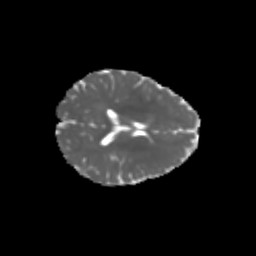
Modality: MD
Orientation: axial
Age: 7
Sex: female
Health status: healthy